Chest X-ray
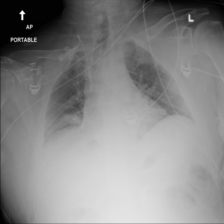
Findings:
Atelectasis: negative
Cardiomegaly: negative
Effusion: negative
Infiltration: negative
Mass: negative
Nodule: negative
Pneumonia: negative
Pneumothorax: negative
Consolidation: negative
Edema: negative
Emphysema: negative
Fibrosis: negative
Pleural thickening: negative
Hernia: negative